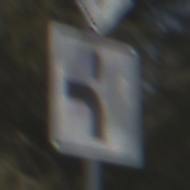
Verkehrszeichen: VerlaufVorfahrtsstrasse5
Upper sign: Vorfahrtsstrasse
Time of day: Midday
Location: Outdoor (Nature)
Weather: PartlyCloudy
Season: NotSpecified
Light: Natural